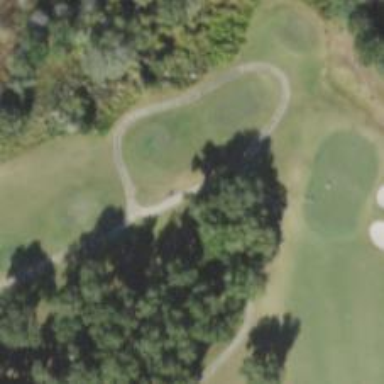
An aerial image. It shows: Path for golf carts.